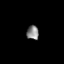
Tissue: lung
Cell type: Epithelial cells
Senescence score: 0.1894
Nuclear area (px): 167
Mean DAPI intensity: 133.886